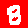
Digit: 8